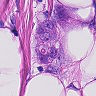
Metastatic tissue present: yes